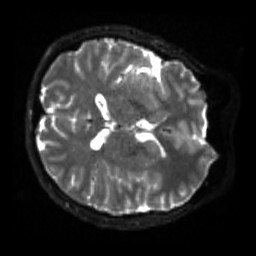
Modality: sbref
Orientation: axial
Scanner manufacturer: siemens
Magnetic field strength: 3 T
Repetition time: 4 s
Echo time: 0.0594 s